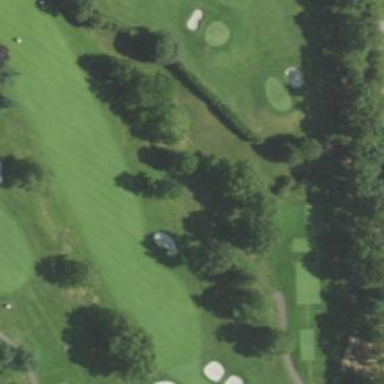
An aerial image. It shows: Golf fairway surrounded by grass.